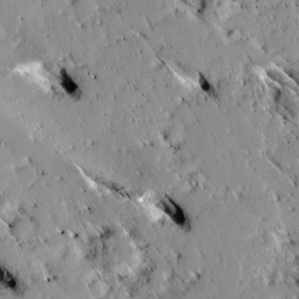
Label: non_frost